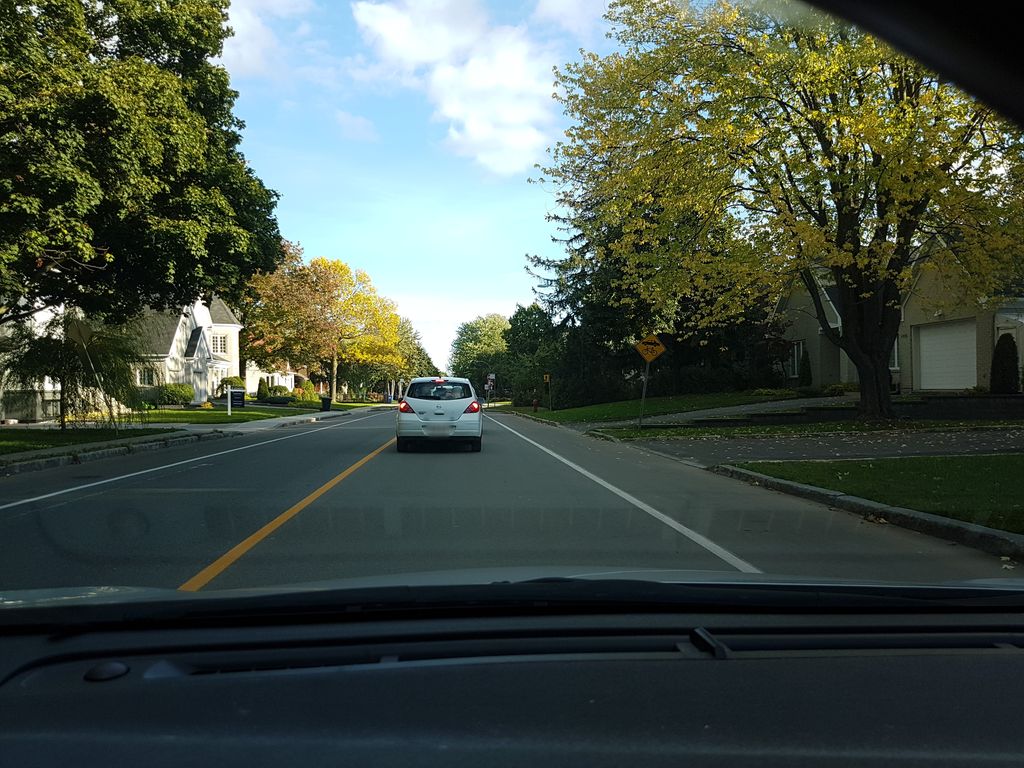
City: quebec_city